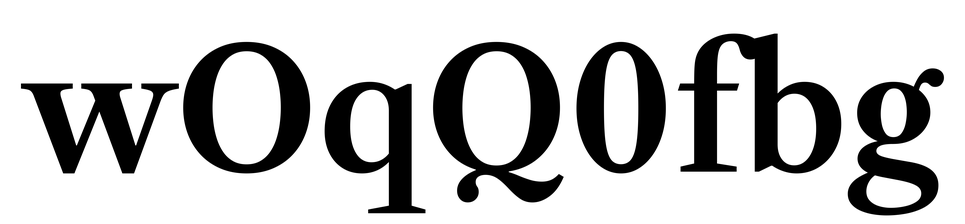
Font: LibreCaslonText_SemiBold